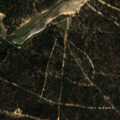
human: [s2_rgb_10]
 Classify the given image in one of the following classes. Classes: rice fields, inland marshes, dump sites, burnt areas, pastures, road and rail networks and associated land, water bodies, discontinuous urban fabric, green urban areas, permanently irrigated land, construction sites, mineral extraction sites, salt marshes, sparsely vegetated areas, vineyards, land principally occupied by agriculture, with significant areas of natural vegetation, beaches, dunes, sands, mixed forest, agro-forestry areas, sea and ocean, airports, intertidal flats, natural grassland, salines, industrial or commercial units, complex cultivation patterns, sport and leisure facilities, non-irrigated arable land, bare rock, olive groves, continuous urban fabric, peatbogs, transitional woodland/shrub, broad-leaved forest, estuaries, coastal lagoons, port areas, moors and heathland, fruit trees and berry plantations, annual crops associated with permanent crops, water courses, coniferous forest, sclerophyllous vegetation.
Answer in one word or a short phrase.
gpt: land principally occupied by agriculture, with significant areas of natural vegetation, broad-leaved forest, mixed forest